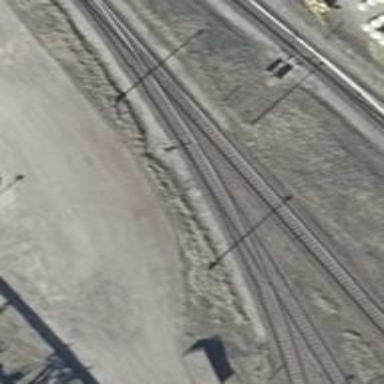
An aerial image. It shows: Railway switch.